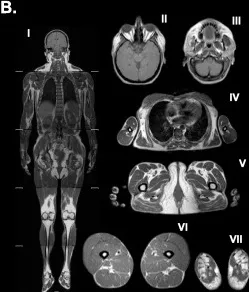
Comparison of fat distribution. The whole-body MRI confirms generalized fat loss in the patient who had a homozygous pathogenic variant in the LMNA gene. Adipose tissue is well preserved around mons pubis and external genital region similar to heterozygous LMNA R582H patient and typical FPLD2 patients while fat tissue loss is noted in a generalized pattern in the scalp, mammary gland, abdomen visceral/subcutaneous, and extremities. Fluid like signal is detected in the bone marrow. Supraclavicular subcutaneous fat was preserved, but the amount of fat was significantly decreased in contrast to heterozygous LMNA R582H and typical FLPD2. The liver was steatotic and diffusely enlarged. Fat loss is partial in heterozygous LMNA p. R582H carrier (Fig. 2b) affecting the limbs, abdomen, breasts and the lower part of the body which is similar to typical FPLD2, although more subcutaneous fat was observed in the upper part of the trunk, over the shoulders, and head and neck (Fig. Fat distribution in the patient with heterozygous LMNA pathogenic variant, p.
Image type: radiology (mri)